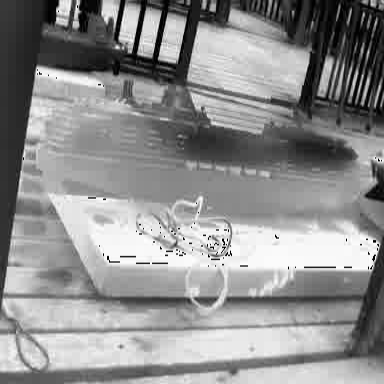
There is a container_ship in the infrared image.